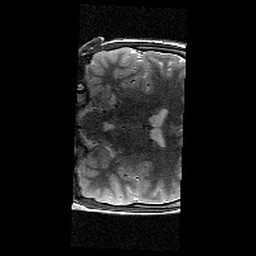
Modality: T2w
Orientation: coronal
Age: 12
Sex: female
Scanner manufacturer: siemens
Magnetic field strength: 3 T
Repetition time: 7.7 s
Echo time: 0.067 s